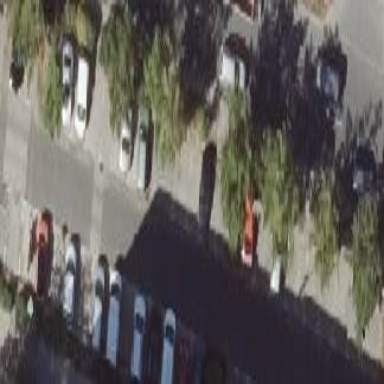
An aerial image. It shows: Street-side parking area.